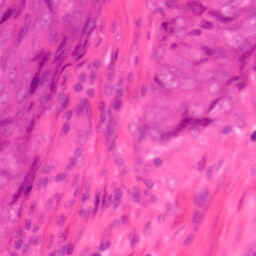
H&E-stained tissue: Colon